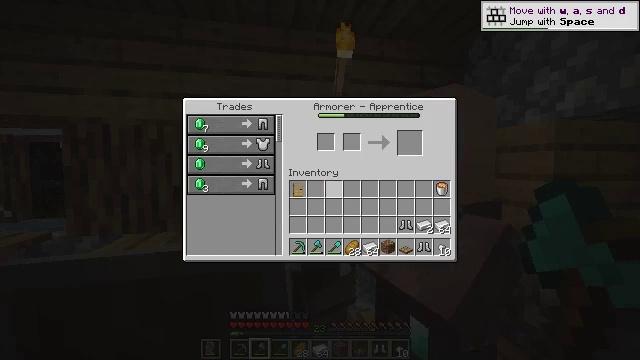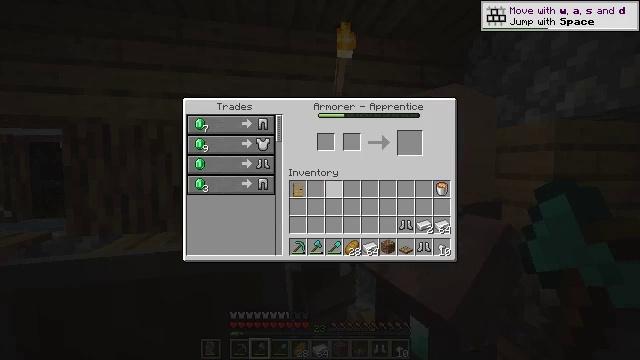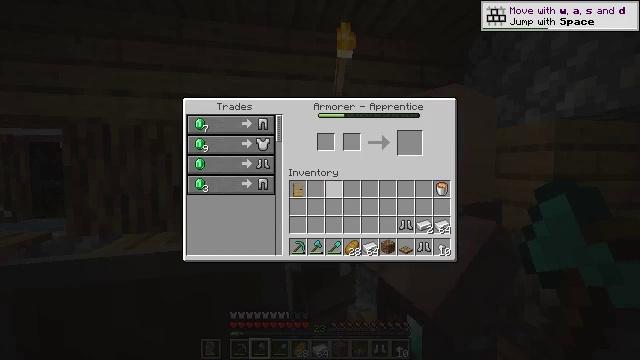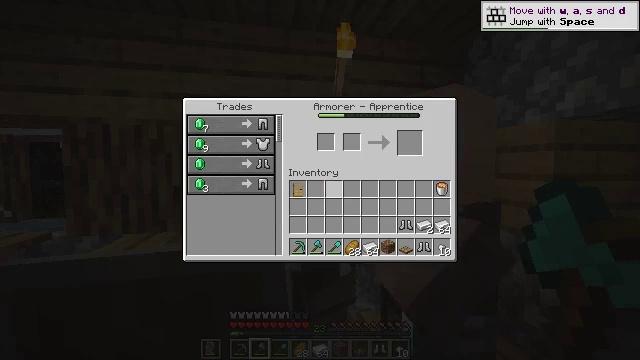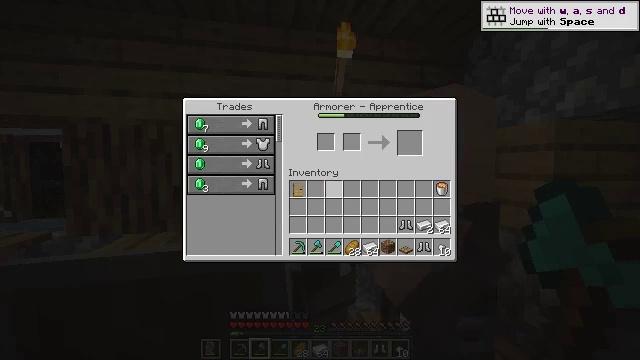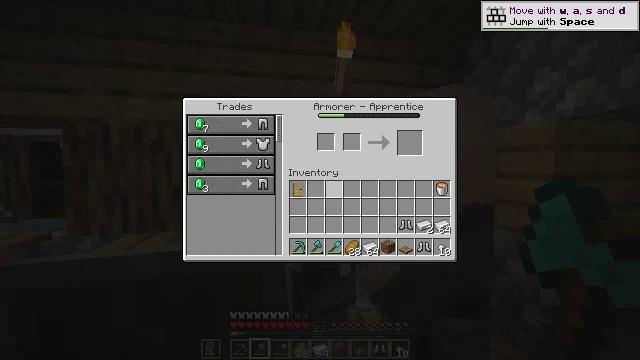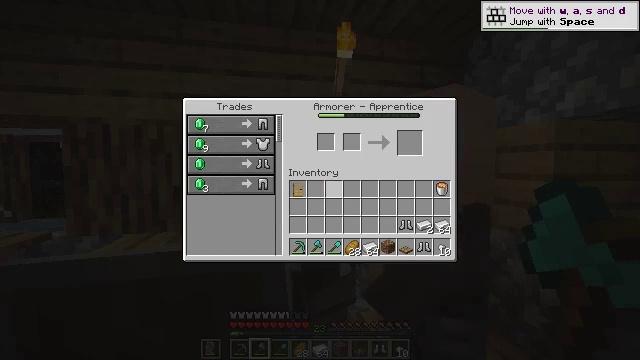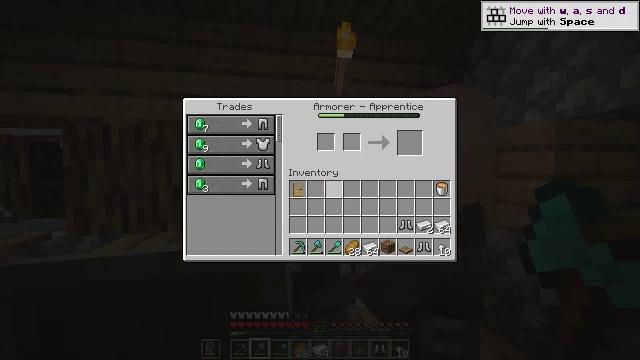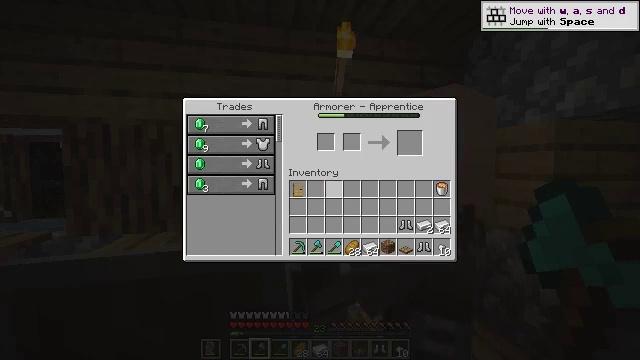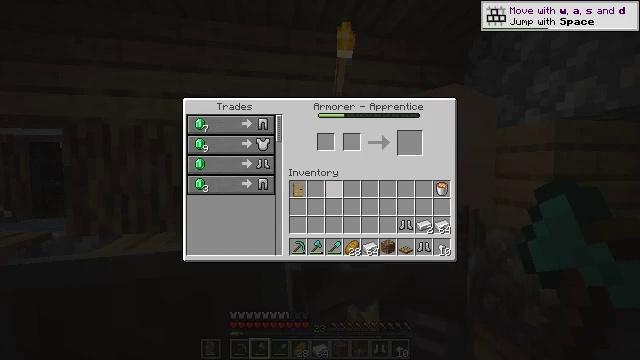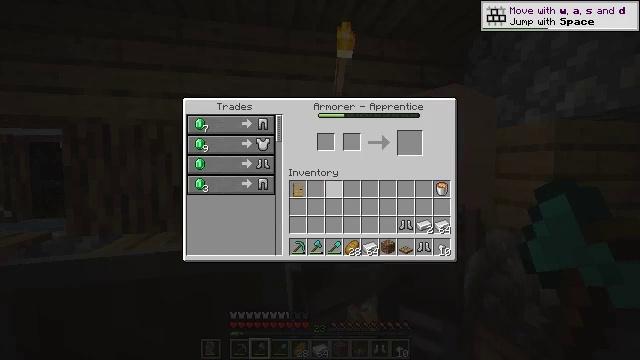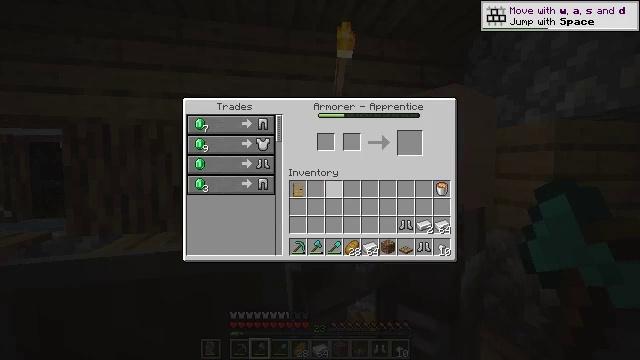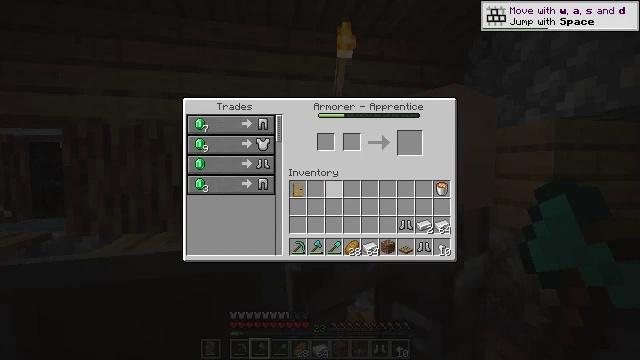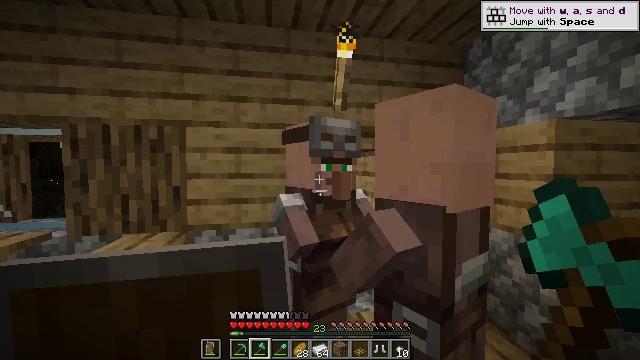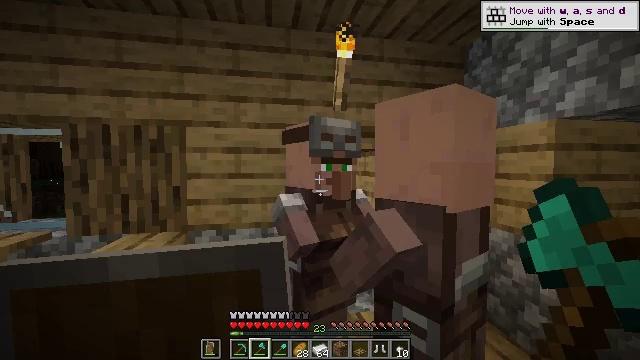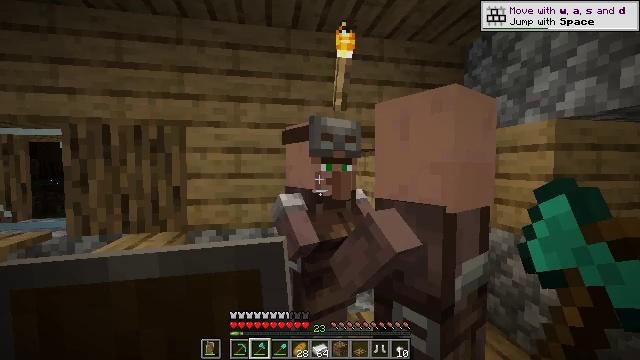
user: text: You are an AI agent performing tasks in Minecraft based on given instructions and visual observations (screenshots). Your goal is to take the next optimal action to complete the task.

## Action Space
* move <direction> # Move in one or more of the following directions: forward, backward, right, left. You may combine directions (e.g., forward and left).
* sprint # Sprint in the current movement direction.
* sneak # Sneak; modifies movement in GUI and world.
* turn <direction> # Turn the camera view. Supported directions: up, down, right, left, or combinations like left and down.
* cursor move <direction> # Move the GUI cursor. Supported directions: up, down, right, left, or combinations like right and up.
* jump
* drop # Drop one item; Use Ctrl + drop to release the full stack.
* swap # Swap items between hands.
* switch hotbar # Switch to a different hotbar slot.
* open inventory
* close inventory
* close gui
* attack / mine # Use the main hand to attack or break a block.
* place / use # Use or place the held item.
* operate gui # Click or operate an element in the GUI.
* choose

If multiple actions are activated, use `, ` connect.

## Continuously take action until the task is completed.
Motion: motion action
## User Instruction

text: craft item air
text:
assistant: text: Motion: no_op
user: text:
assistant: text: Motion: no_op
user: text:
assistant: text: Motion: no_op
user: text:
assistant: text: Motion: no_op
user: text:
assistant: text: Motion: no_op
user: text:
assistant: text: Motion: no_op
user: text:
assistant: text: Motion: no_op
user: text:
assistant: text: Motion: no_op
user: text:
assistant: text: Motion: no_op
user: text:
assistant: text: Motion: no_op
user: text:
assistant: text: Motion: no_op
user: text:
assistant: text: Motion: no_op
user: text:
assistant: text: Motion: no_op
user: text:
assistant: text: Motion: close gui
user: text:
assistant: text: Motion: no_op
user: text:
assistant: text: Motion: turn right and down
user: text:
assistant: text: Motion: turn right and down
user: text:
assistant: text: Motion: turn right and down
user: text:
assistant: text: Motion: turn right and down
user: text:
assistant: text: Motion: turn right and down
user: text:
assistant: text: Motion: turn right and down
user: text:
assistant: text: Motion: turn down
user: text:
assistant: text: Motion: turn right and down
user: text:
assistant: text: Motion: turn right and down
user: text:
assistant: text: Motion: turn right
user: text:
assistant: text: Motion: no_op
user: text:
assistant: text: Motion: use / place
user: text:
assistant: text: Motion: use / place
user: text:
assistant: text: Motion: use / place
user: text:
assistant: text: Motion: no_op